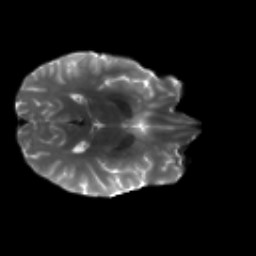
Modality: T2w
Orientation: axial
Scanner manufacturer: siemens
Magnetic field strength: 3 T
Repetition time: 4.16 s
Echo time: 0.0806 s